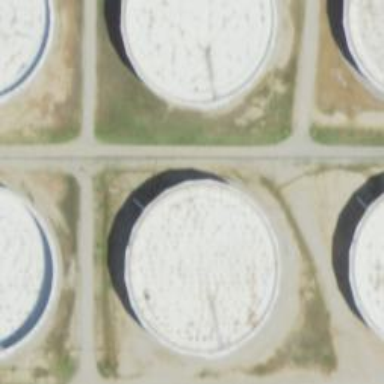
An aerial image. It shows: Storage tank which is man-made and housed in building.